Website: crate-barrel
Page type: gifting
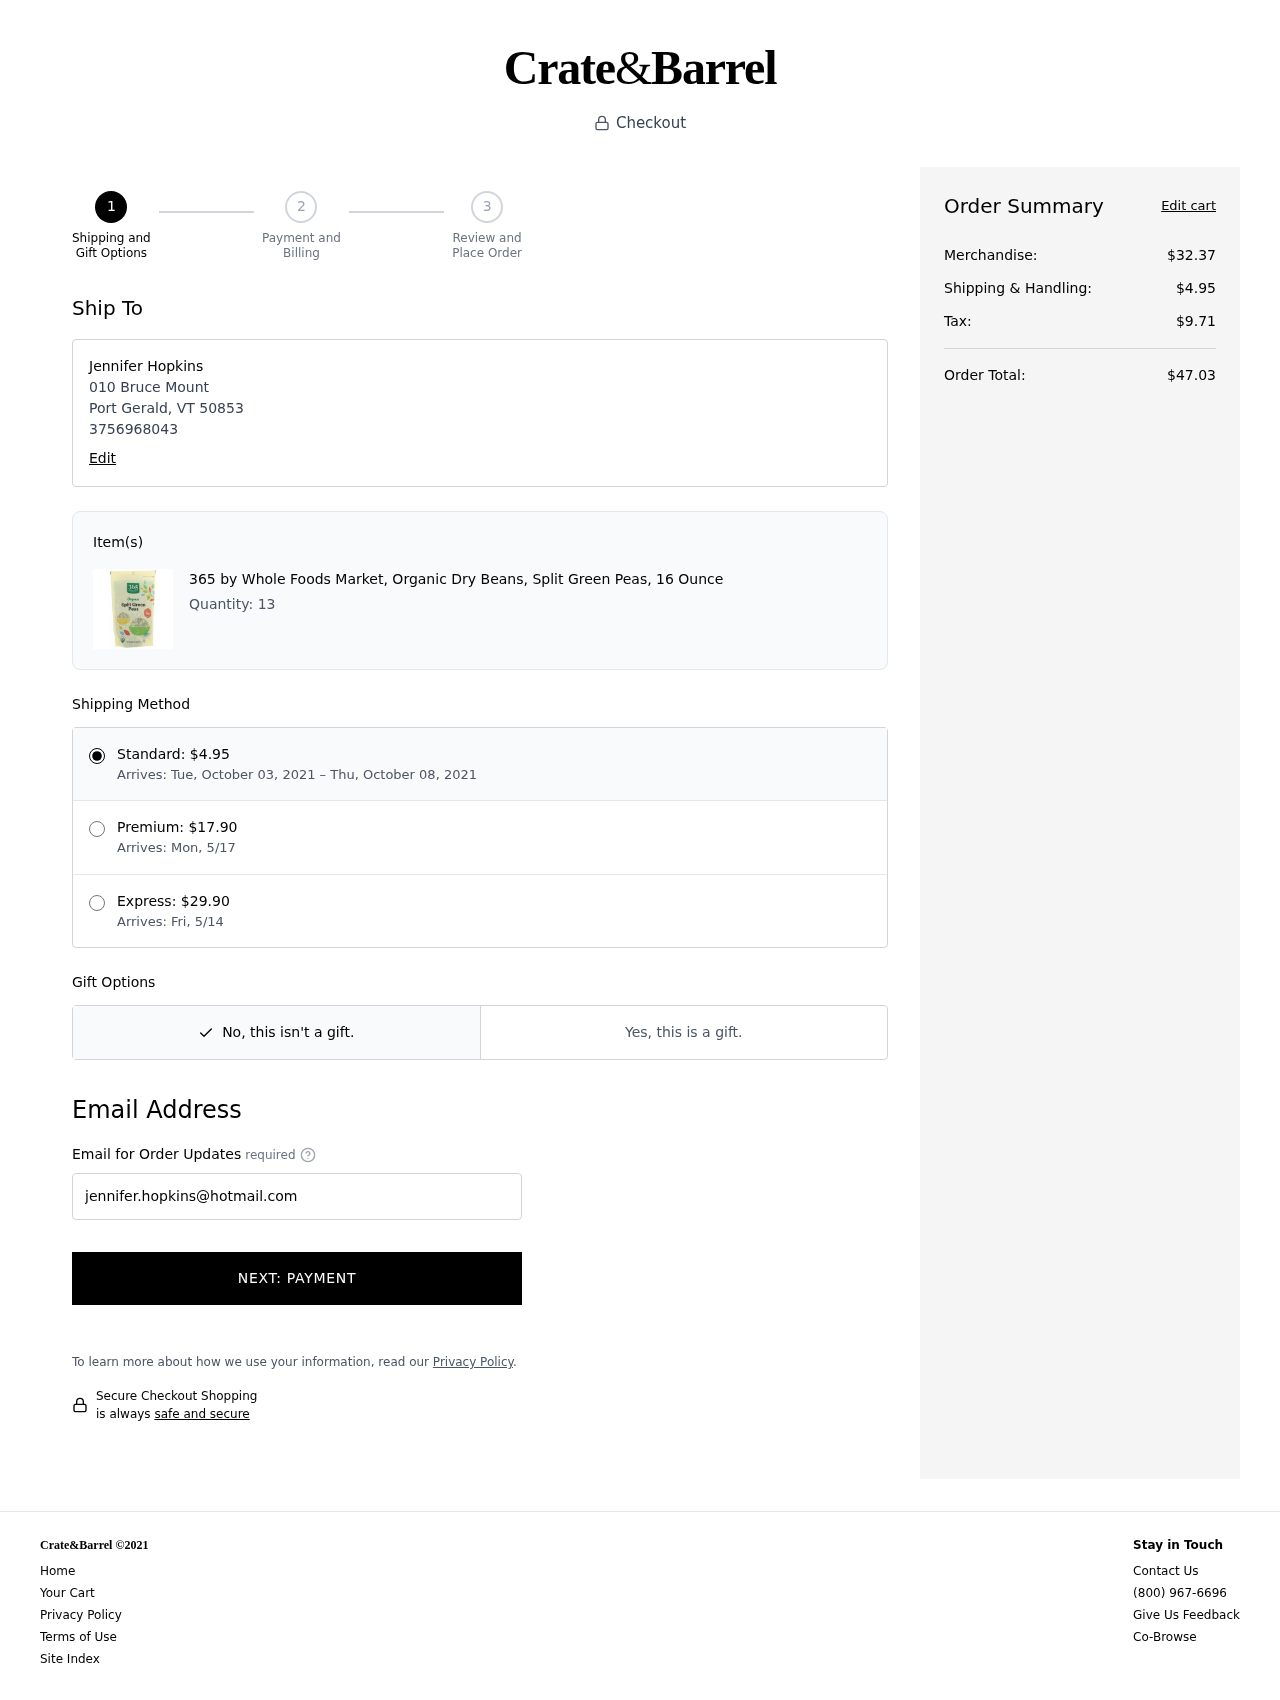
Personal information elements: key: PII_CITY
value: Port Gerald
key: PII_FULLNAME
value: Jennifer Hopkins
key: PII_PHONE
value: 3756968043
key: PII_POSTCODE
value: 50853
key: PII_STATE_ABBR
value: VT
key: PII_STREET
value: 010 Bruce Mount
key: PII_EMAIL
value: jennifer.hopkins@hotmail.com
Product elements: key: PRODUCT1_NAME
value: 365 by Whole Foods Market, Organic Dry Beans, Split Green Peas, 16 Ounce
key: PRODUCT1_QUANTITY
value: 13
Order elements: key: ORDER_SHIPPING_DATE
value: October 03, 2021
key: ORDER_DELIVERY_DATE
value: October 08, 2021
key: ORDER_SUBTOTAL
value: $32.37
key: ORDER_SHIPPING_COST
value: $4.95
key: ORDER_TAX
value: $9.71
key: ORDER_TOTAL
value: $47.03